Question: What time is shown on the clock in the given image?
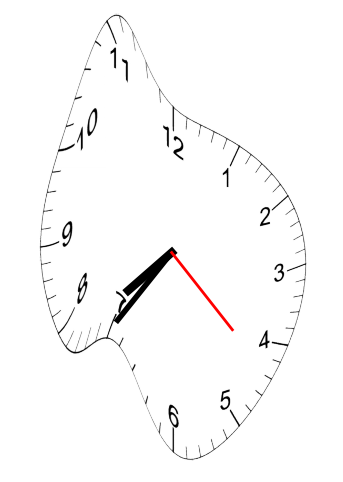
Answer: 07:35:22